Question: As in <URL>, I have:
'''
| 0.1 0.2 0.3 0.4
----------------------
1 | 10 11 12 13
2 | 11 12 13 14
3 | 12 13 14 15
4 | 13 14 15 16
Y = [0.1 0.2 0.3 0.4];
X = [1 2 3 4];
Z = [10 11 12 13; 11 12 13 14; 12 13 14 15; 13 14 15 16];
'''
I plotted the surface Z using the command "surf(X,Y,Z)" in matlab. I got:

But really I don't understand the plotted surface. Can someone explain to me in details (in a text) what happens in this surface? For example: how can we observe the point (2,0.2,12)?
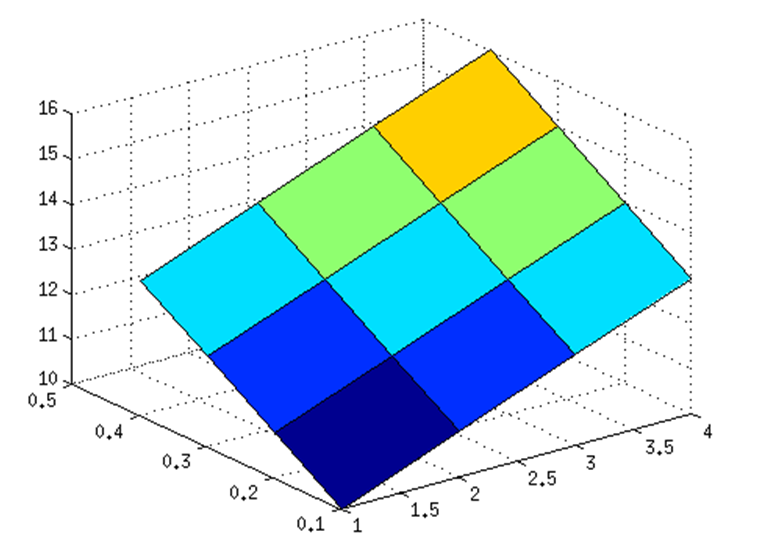
Answer: Include some labels and a colorbar and everything should be clear:
'''
Y = [0.1 0.2 0.3 0.4];
X = [1 2 3 4];
Z = [10 11 12 13; 11 12 13 14; 12 13 14 15; 13 14 15 16];
surf(X,Y,Z)
colorbar
xlabel('X')
ylabel('Y')
zlabel('Z')
'''
As suggested in the comments you can find your point on the surface by adding:
'''
hold on;
plot3(2,0.2,12,'ro','MarkerSize',10,'MarkerFaceColor','r');
'''
it then appears as a red dot.

Your table contains 16 points, these are plotted and the area inbetween, colored according to the applied colormap with the lowest z-value of the group of 4, which is according to the <URL> the .
Actually it would be cleaner coding if you'd include the following line before the plot:
'''
[X,Y] = meshgrid(X,Y);
'''
this way all your input variables get the same dimensions:
'''
X =
1 2 3 4
1 2 3 4
1 2 3 4
1 2 3 4
Y =
0.1 0.1 0.1 0.1
0.2 0.2 0.2 0.2
0.3 0.3 0.3 0.3
0.4 0.4 0.4 0.4
Z =
10 11 12 13
11 12 13 14
12 13 14 15
13 14 15 16
'''
In case of 'surf' the function does that for you, but other plotting functions are may not that tolerant.